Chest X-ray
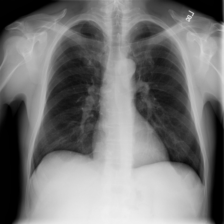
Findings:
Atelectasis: negative
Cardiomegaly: negative
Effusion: negative
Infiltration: negative
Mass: negative
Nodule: negative
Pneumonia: negative
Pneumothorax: negative
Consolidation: negative
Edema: negative
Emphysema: negative
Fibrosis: negative
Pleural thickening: negative
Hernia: negative